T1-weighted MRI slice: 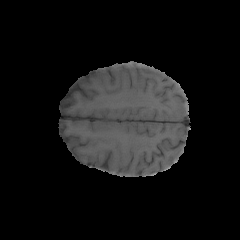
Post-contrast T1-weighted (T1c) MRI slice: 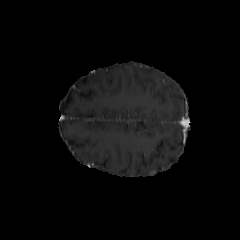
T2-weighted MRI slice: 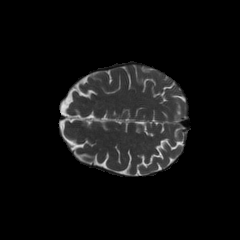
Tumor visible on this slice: no